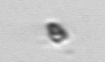
Label: Pyramimonas